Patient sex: M
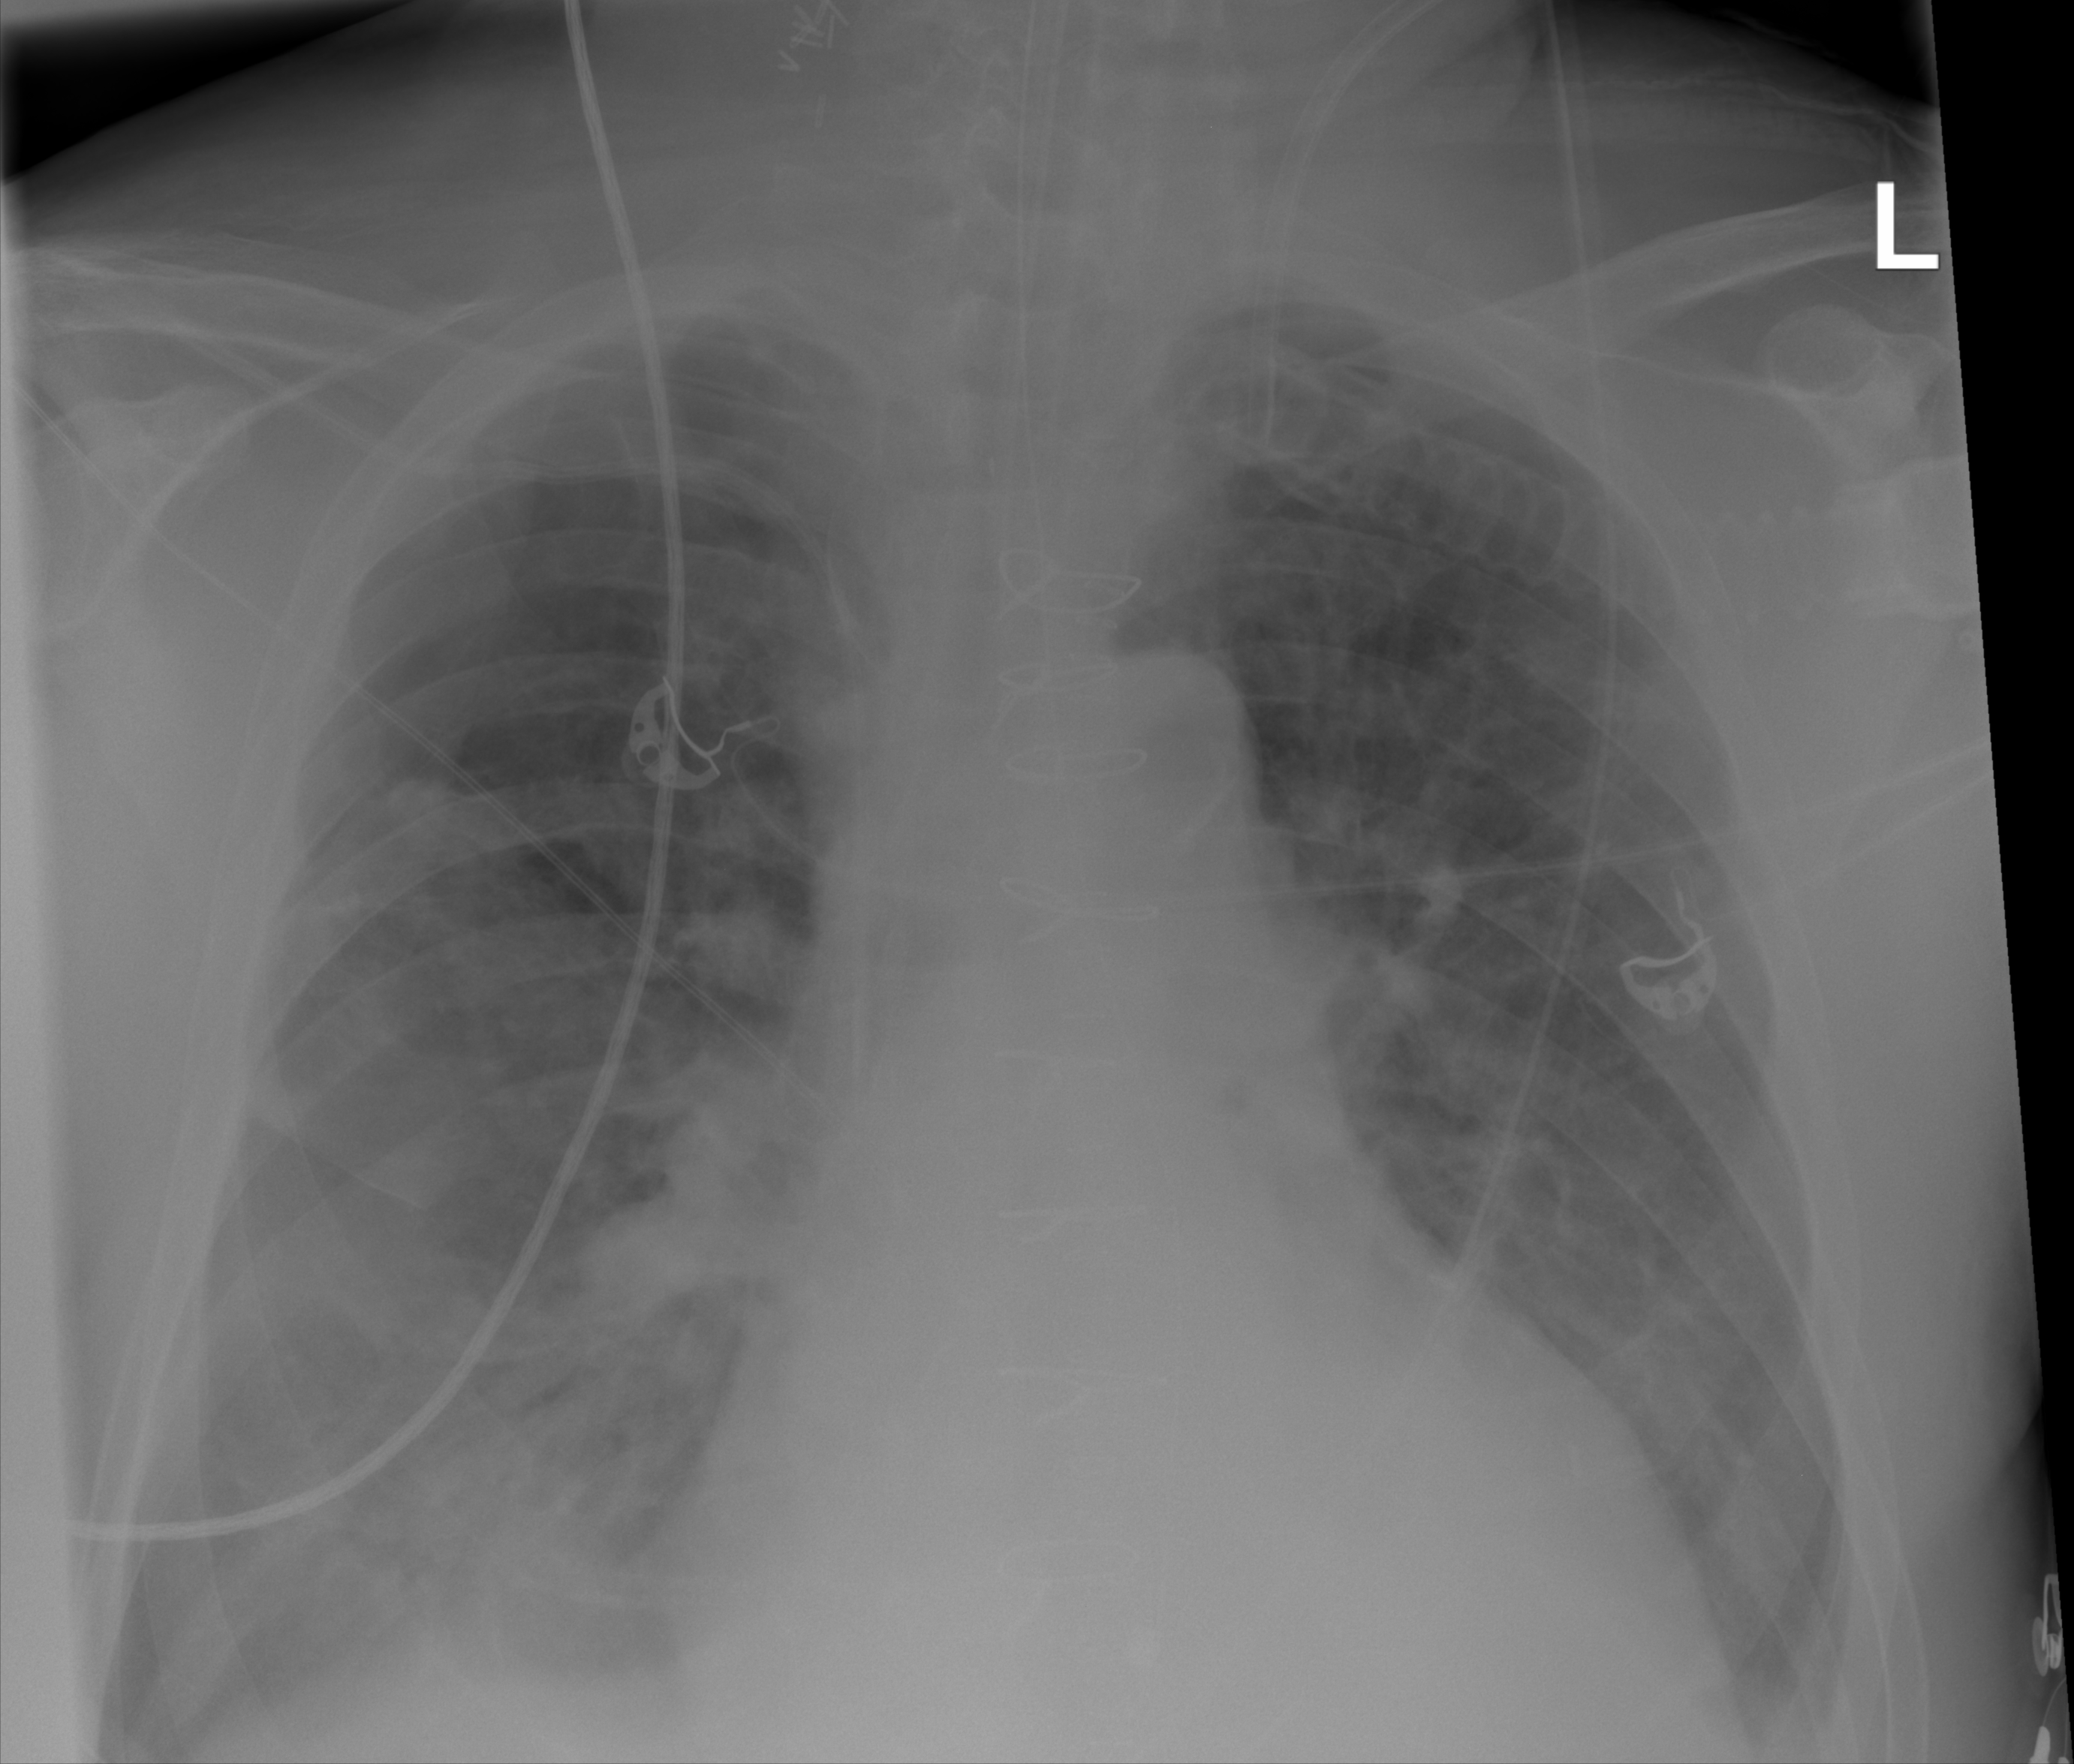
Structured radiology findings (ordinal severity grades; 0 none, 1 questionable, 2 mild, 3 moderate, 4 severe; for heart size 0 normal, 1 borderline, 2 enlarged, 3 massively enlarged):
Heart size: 2
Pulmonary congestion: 2
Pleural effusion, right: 2
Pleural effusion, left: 2
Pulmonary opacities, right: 3
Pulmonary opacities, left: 0
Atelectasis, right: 2
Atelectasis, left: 0